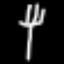
Label: fork